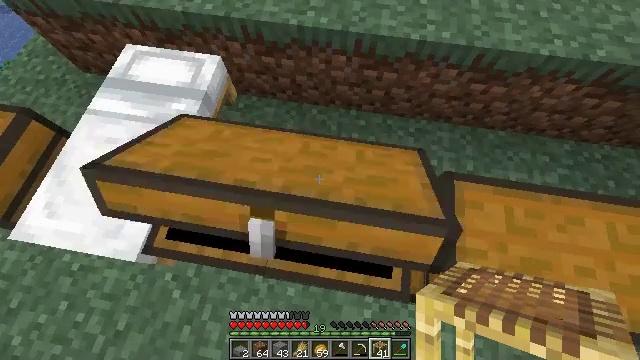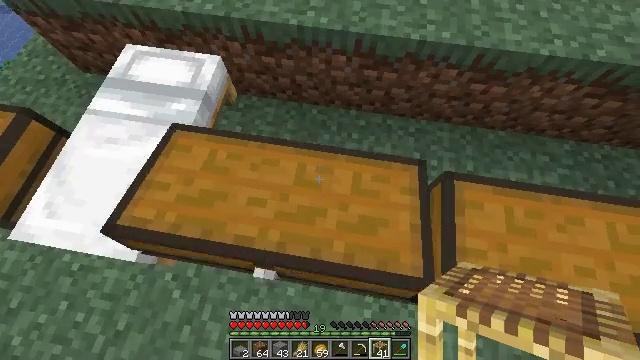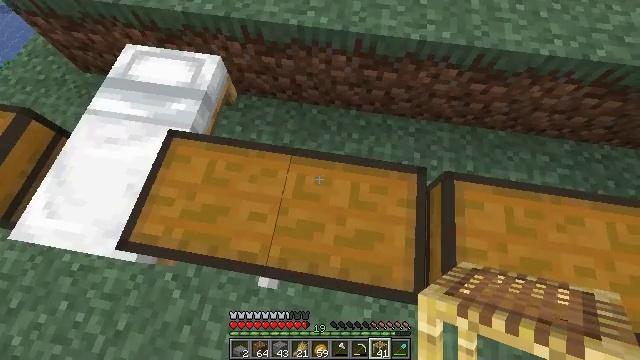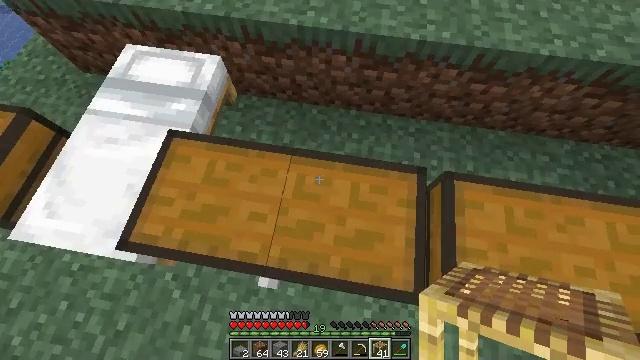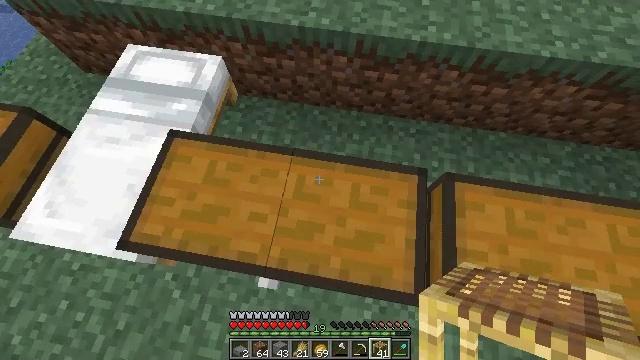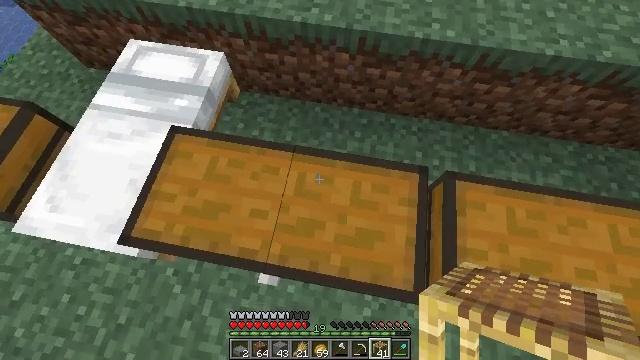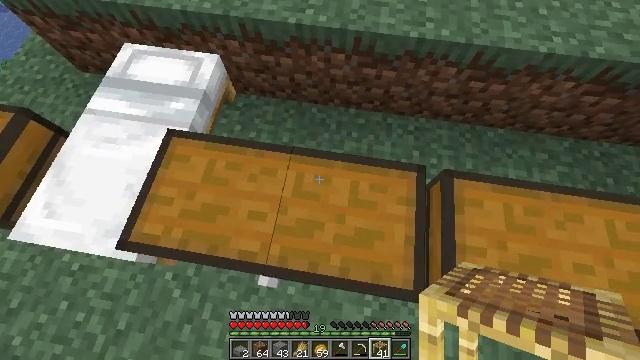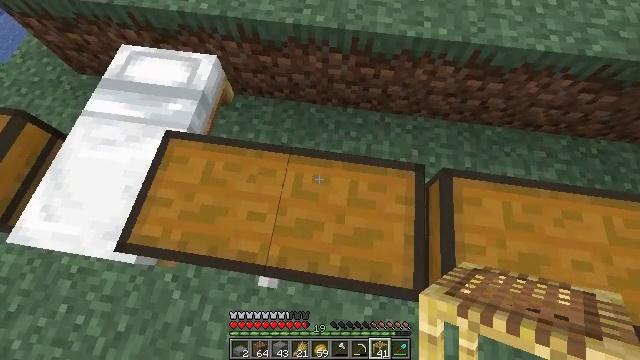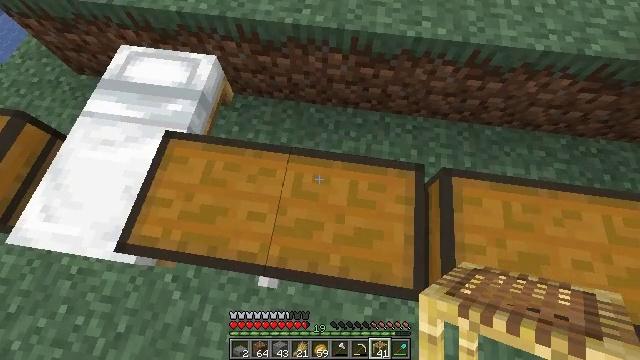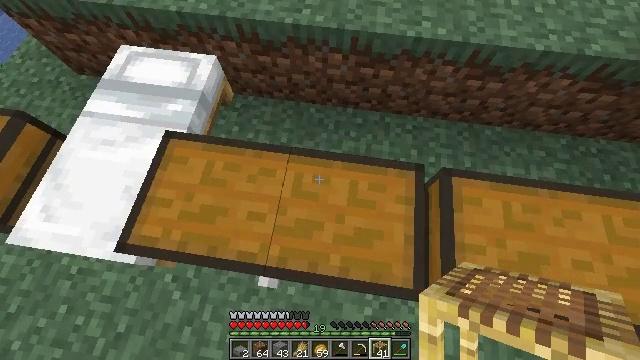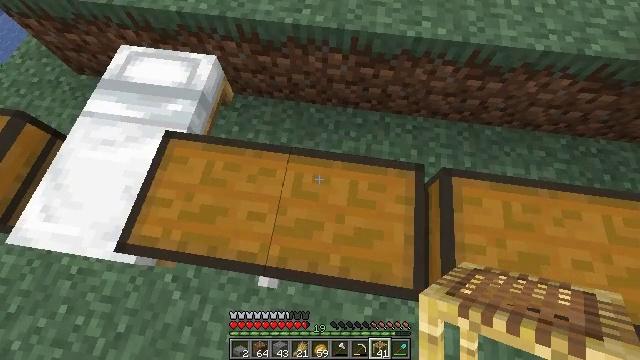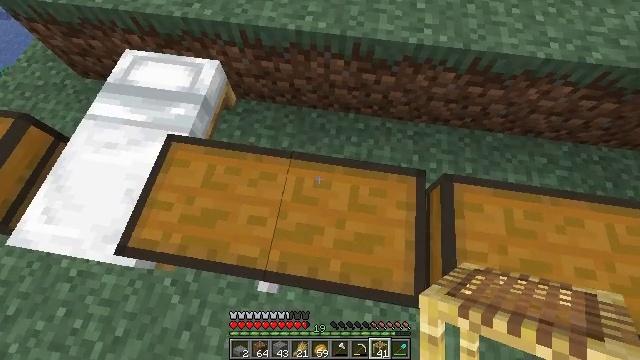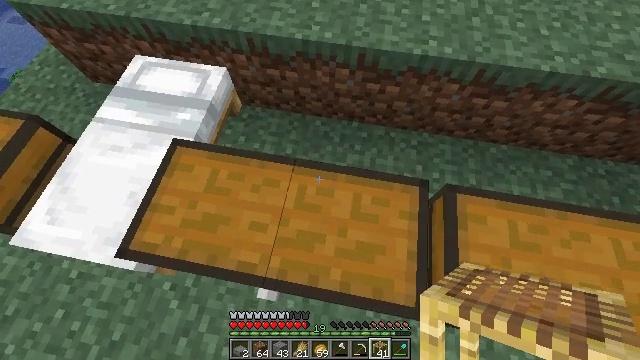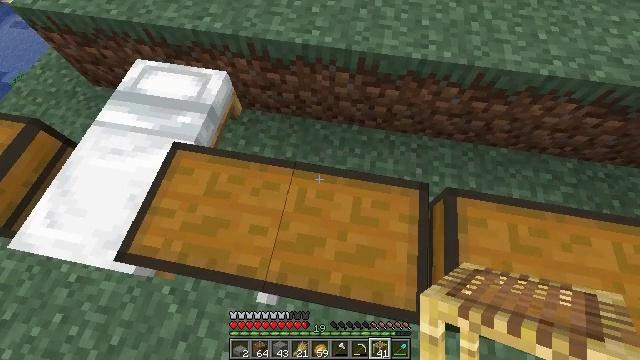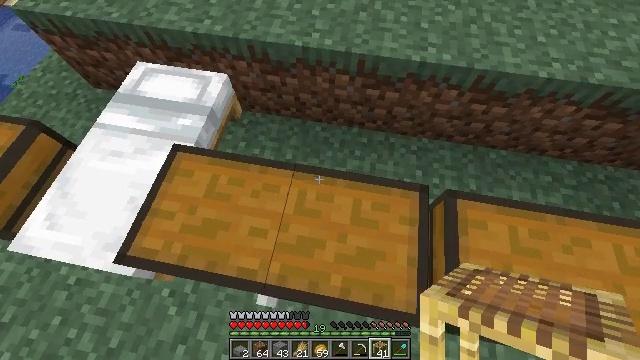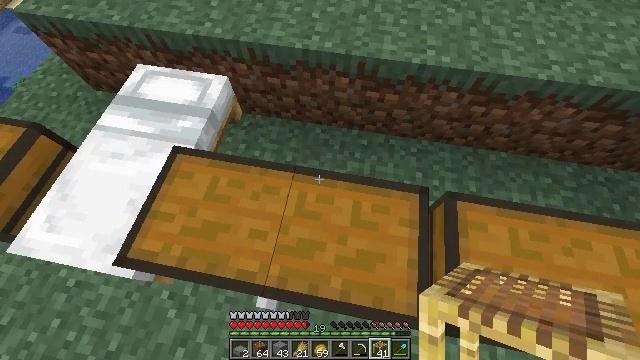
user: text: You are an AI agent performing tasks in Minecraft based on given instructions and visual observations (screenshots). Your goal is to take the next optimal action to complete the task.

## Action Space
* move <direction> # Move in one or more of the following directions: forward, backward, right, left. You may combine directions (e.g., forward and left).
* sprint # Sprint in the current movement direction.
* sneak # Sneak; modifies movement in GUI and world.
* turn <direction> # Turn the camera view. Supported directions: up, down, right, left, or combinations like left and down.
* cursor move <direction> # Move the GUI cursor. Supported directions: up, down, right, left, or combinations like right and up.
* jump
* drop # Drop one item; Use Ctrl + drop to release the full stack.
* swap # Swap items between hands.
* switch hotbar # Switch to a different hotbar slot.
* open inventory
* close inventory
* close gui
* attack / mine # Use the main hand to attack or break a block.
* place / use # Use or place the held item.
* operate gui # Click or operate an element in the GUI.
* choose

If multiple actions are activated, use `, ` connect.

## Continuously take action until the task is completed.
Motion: motion action
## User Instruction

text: Smelt sand for glass using a furnace.
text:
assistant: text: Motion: no_op
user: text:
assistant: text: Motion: no_op
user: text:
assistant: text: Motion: no_op
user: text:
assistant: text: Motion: no_op
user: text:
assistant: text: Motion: no_op
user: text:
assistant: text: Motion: turn right
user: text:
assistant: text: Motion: no_op
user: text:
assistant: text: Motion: no_op
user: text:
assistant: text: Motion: no_op
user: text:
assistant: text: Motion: no_op
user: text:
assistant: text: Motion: turn up
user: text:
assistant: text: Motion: turn left and up
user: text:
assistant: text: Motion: no_op
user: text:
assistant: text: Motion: no_op
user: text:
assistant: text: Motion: no_op
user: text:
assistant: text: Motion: no_op
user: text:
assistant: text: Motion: no_op
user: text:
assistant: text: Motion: no_op
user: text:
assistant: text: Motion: no_op
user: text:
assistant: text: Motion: no_op
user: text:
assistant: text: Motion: no_op
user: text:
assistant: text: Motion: no_op
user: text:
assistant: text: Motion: no_op
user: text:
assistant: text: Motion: no_op
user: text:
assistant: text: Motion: no_op
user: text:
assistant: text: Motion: no_op
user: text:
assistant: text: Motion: no_op
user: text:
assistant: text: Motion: no_op
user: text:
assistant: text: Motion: no_op
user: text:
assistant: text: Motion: no_op